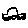
Label: car